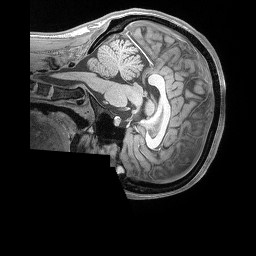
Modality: T1w
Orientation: sagittal
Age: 21
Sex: female
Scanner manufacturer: siemens
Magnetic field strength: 3 T
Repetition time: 2.53 s
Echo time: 0.00164 s